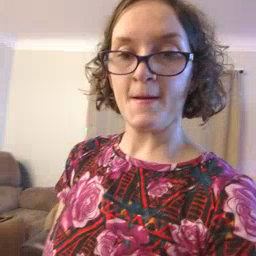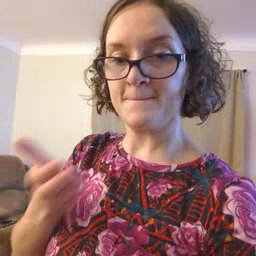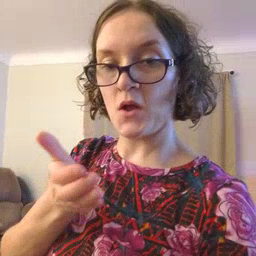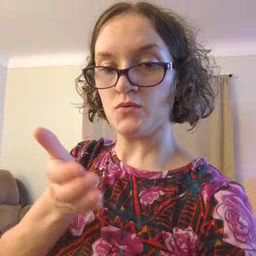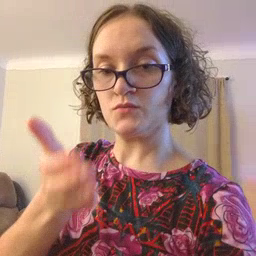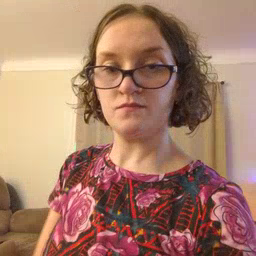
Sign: boat